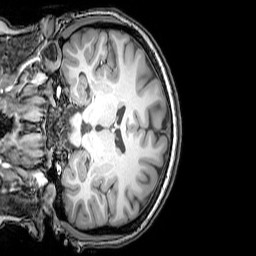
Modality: T1w
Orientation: coronal
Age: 26
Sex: female
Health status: healthy
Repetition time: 0.081 s
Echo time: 0.037 s